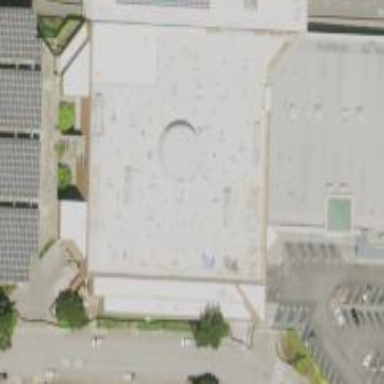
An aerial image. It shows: Retail building.